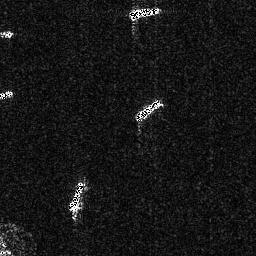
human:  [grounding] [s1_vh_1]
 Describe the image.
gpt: In the satellite image, there is  <ref>1 medium ship </ref> <box>[[25, 69, 33, 82, 0]]</box> located at bottom left,  <ref>1 medium ship </ref> <box>[[51, 37, 63, 47, 0]]</box> located at center,  <ref>1 medium ship </ref> <box>[[49, 1, 62, 7, 0]]</box> located at top.